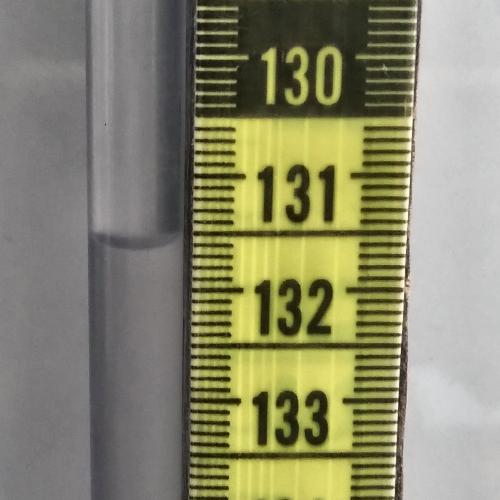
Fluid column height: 131.6 cm